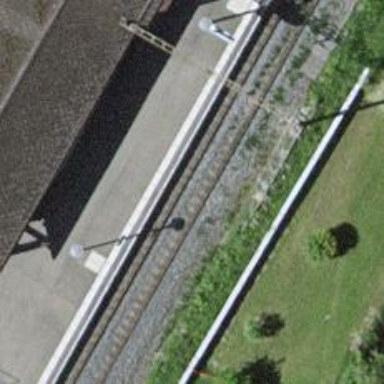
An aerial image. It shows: Railway stop with public transport stop position.